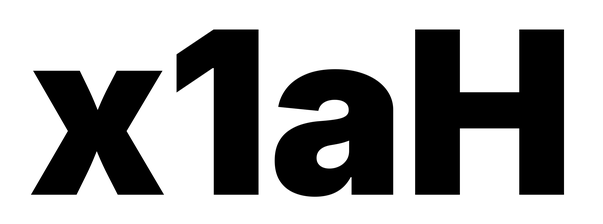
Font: Inter_Black